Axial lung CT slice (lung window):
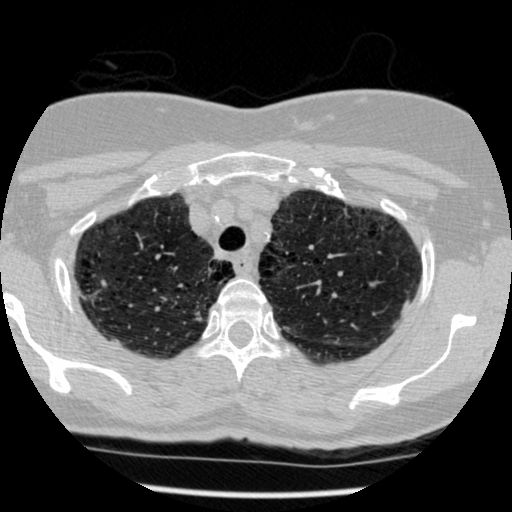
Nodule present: no